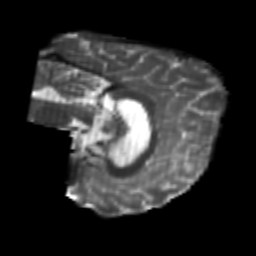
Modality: T2w
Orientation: sagittal
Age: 22
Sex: male
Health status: healthy
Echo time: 0.074 s